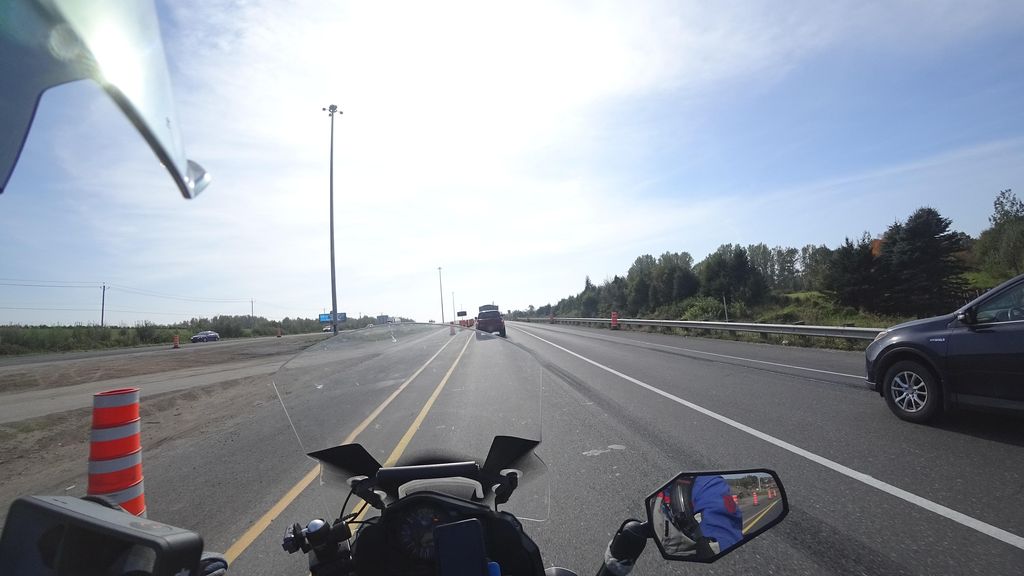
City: quebec_city